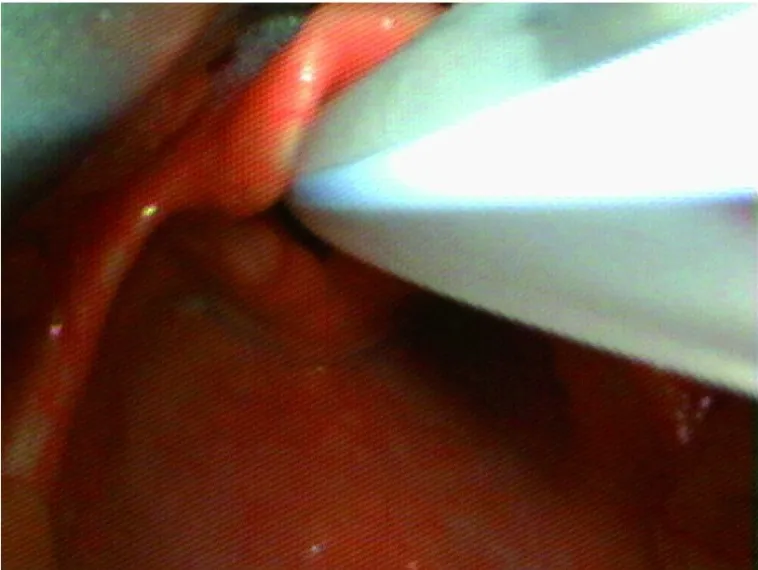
Laryngeal view at intubation with the videolaryngoscope.
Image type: endoscopy (gi_endoscopy)